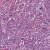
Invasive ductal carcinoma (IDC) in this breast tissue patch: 1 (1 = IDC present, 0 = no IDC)